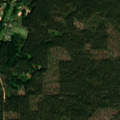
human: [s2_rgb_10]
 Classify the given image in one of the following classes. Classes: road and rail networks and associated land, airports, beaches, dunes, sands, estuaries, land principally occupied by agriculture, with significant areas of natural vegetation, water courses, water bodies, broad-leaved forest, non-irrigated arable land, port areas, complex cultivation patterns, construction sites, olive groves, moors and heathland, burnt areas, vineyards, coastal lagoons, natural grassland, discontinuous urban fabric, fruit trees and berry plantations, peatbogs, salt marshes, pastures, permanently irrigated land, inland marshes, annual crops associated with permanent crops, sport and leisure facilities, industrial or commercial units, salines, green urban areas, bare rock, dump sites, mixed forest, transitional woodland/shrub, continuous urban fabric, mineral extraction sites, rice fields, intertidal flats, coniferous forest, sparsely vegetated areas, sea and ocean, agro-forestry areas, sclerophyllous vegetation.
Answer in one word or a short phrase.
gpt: complex cultivation patterns, coniferous forest